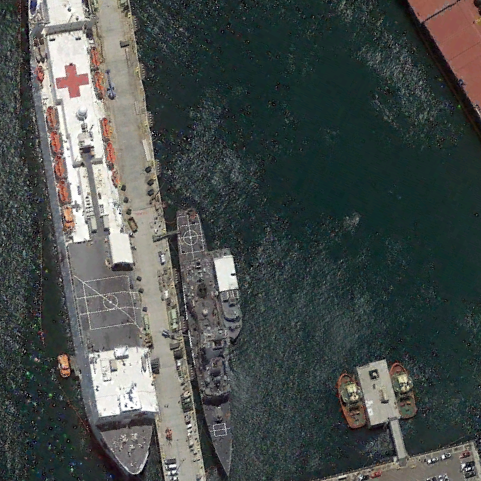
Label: Medical_ship